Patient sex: M
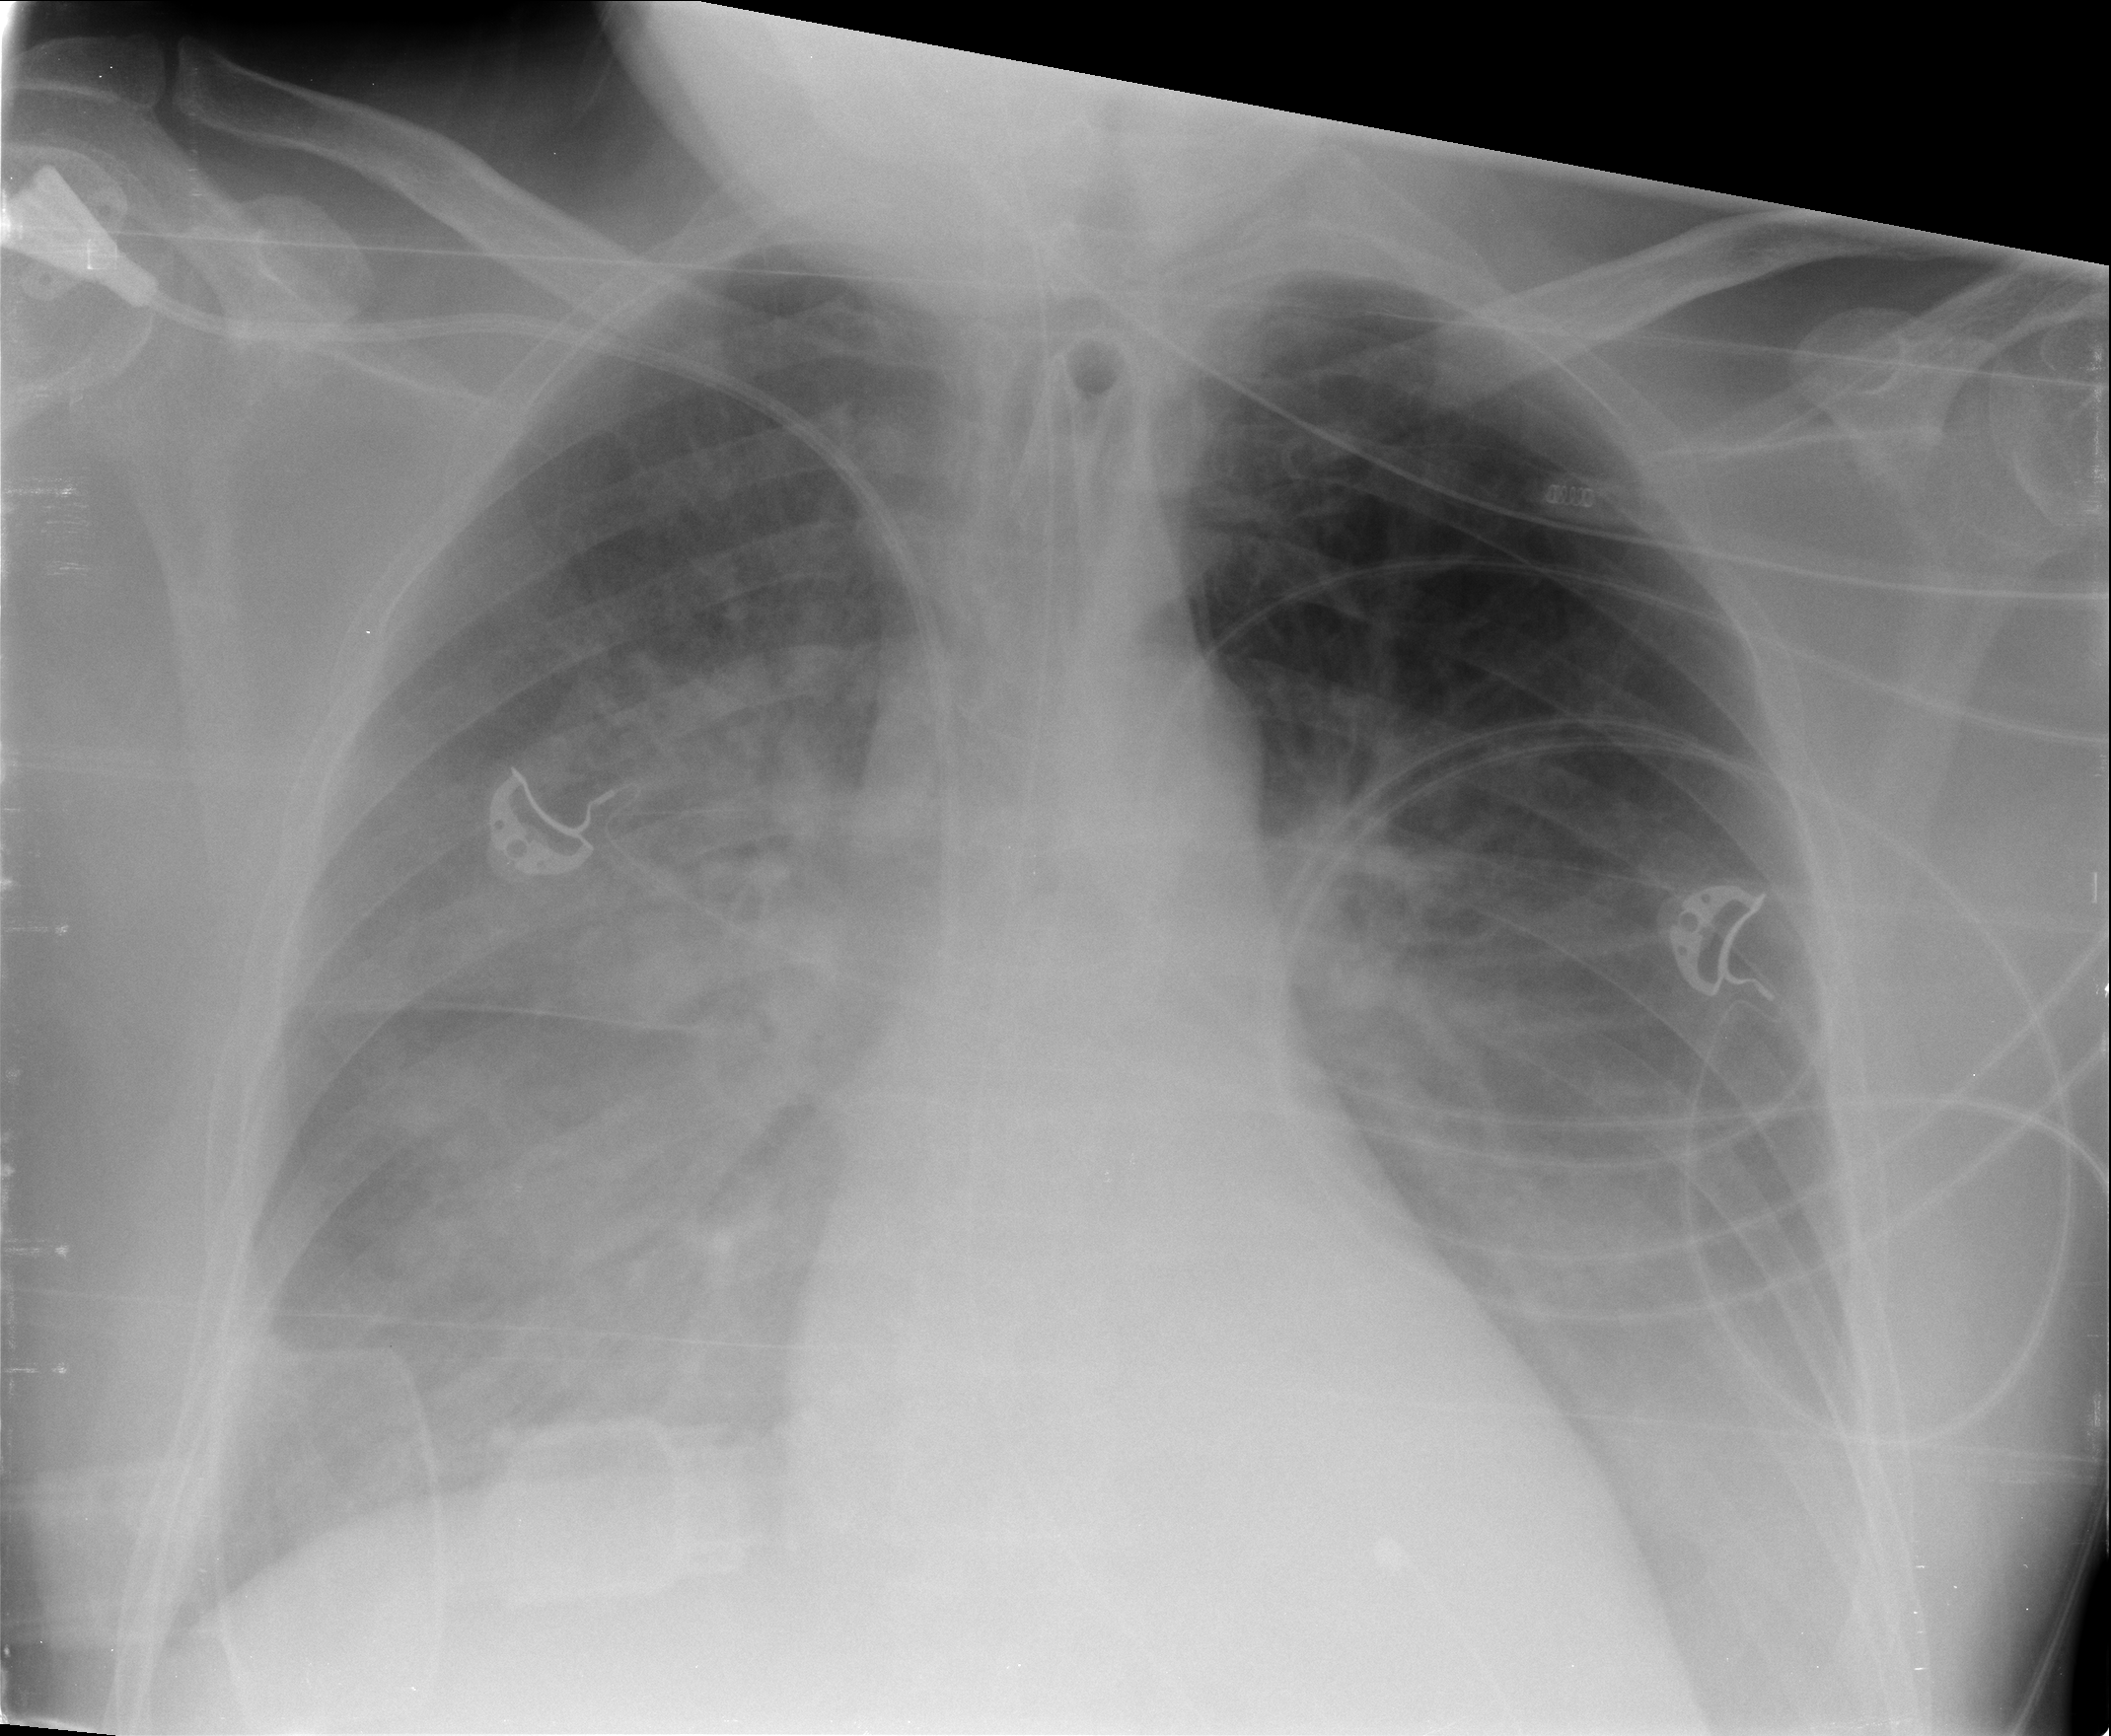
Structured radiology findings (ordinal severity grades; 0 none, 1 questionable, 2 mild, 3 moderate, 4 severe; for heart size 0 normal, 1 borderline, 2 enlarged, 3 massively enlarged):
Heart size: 0
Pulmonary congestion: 0
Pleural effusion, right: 2
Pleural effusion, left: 2
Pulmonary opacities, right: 3
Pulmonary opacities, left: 0
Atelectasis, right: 0
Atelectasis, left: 0